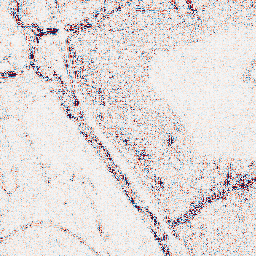
Category: wavelet
Decomposition family: wavelet_reverse_biorthogonal
Decomposition parameters: wavelet: rbio5.5
level: 1
Upsampling method: area
Upsampling parameters: scale: 8
Upsampling scale: 8